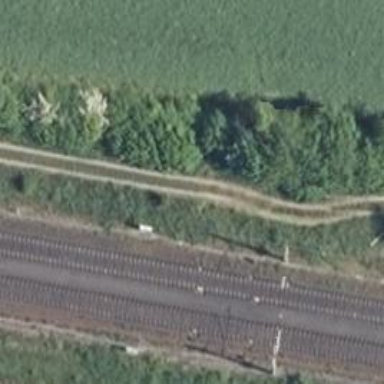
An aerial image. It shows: Track with grade5 tracktype.